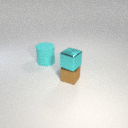
small brown metal cube to the right of large cyan rubber cylinder